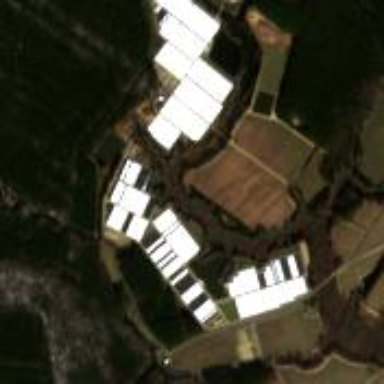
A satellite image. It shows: Area dedicated to greenhouse horticulture.